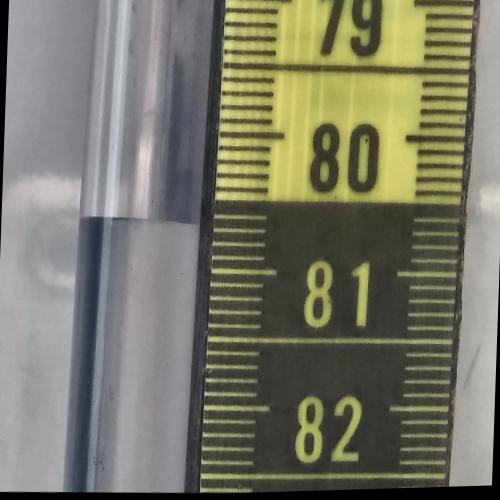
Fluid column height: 80.7 cm